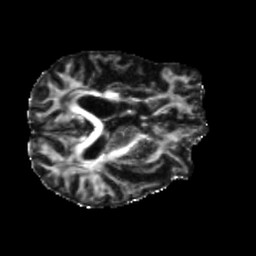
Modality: FA
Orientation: axial
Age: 59
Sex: male
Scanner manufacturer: siemens
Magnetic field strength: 3 T
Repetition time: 5.25 s
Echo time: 0.08 s